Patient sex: M
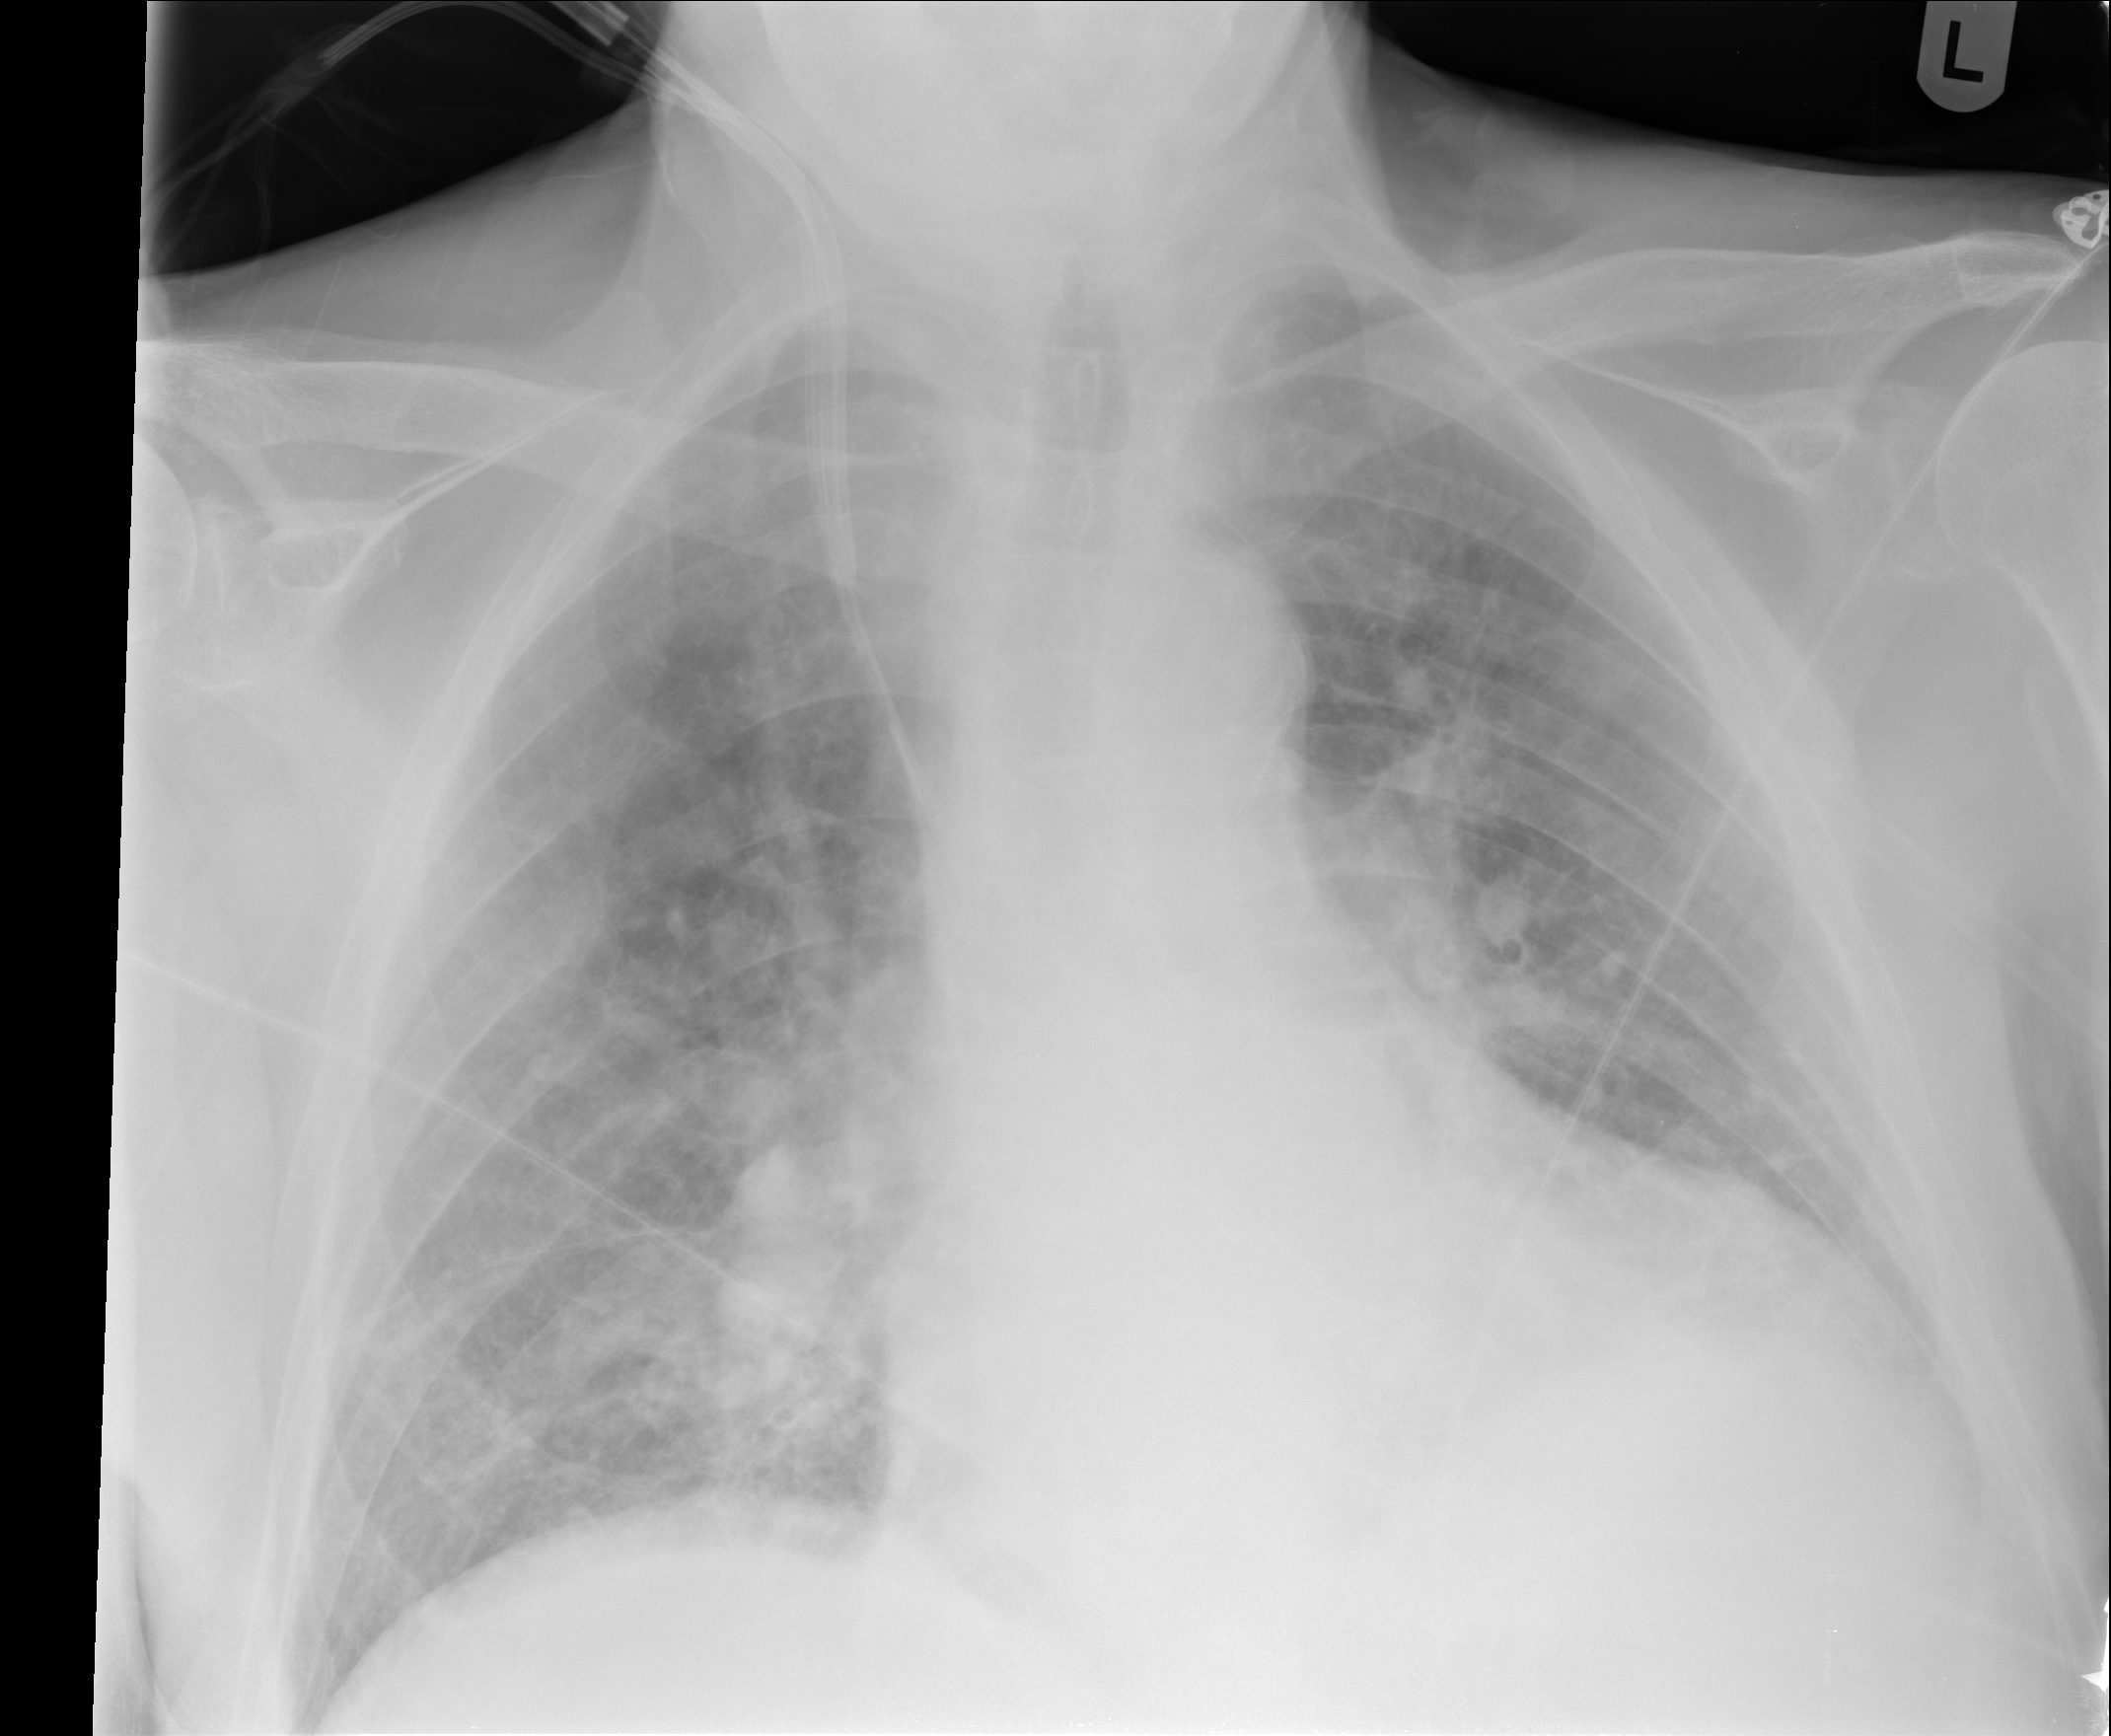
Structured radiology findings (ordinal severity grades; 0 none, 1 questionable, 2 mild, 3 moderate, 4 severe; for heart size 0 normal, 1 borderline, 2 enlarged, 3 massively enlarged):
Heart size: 2
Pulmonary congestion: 3
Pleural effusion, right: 0
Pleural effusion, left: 2
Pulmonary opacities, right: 2
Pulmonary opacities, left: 2
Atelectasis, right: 2
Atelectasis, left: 2